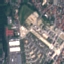
Land use / land cover: Industrial